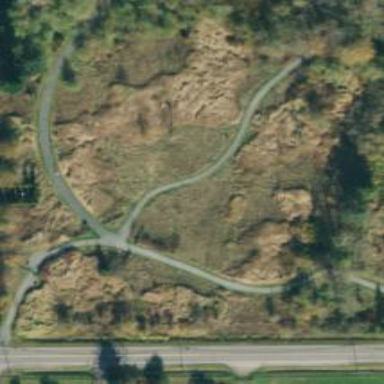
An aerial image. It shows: Bridleway.